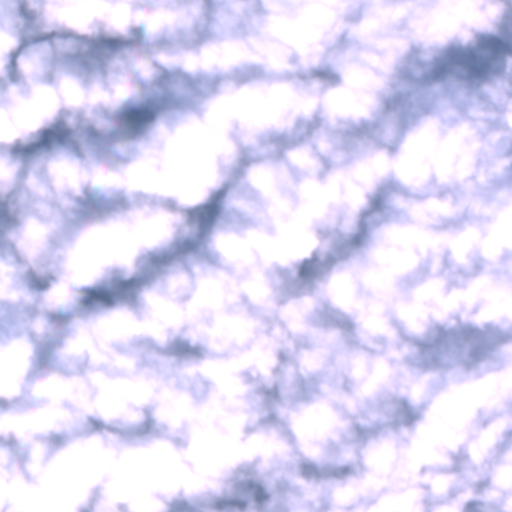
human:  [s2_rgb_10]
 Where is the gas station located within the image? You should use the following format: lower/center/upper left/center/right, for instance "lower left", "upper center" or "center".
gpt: The gas station is located in the upper left of the image.
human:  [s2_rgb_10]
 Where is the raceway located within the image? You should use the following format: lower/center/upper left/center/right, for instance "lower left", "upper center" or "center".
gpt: The raceway is located in the upper center of the image.
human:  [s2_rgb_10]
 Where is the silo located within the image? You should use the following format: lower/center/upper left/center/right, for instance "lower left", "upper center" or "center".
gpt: The silo is located in the lower center of the image.
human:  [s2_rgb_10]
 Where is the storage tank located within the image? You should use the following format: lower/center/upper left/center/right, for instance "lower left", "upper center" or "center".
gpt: The storage tank is located in the lower right of the image.
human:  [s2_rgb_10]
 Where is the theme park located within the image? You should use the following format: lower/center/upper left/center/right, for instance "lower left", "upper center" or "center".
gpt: The theme park is located in the upper center of the image.
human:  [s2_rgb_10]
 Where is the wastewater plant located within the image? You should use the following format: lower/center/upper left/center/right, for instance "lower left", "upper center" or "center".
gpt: The wastewater plant is located in the lower right of the image.
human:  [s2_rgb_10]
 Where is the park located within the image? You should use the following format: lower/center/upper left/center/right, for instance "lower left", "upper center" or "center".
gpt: There is no park in the image.